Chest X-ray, AP view. Patient: 56 years old, sex M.
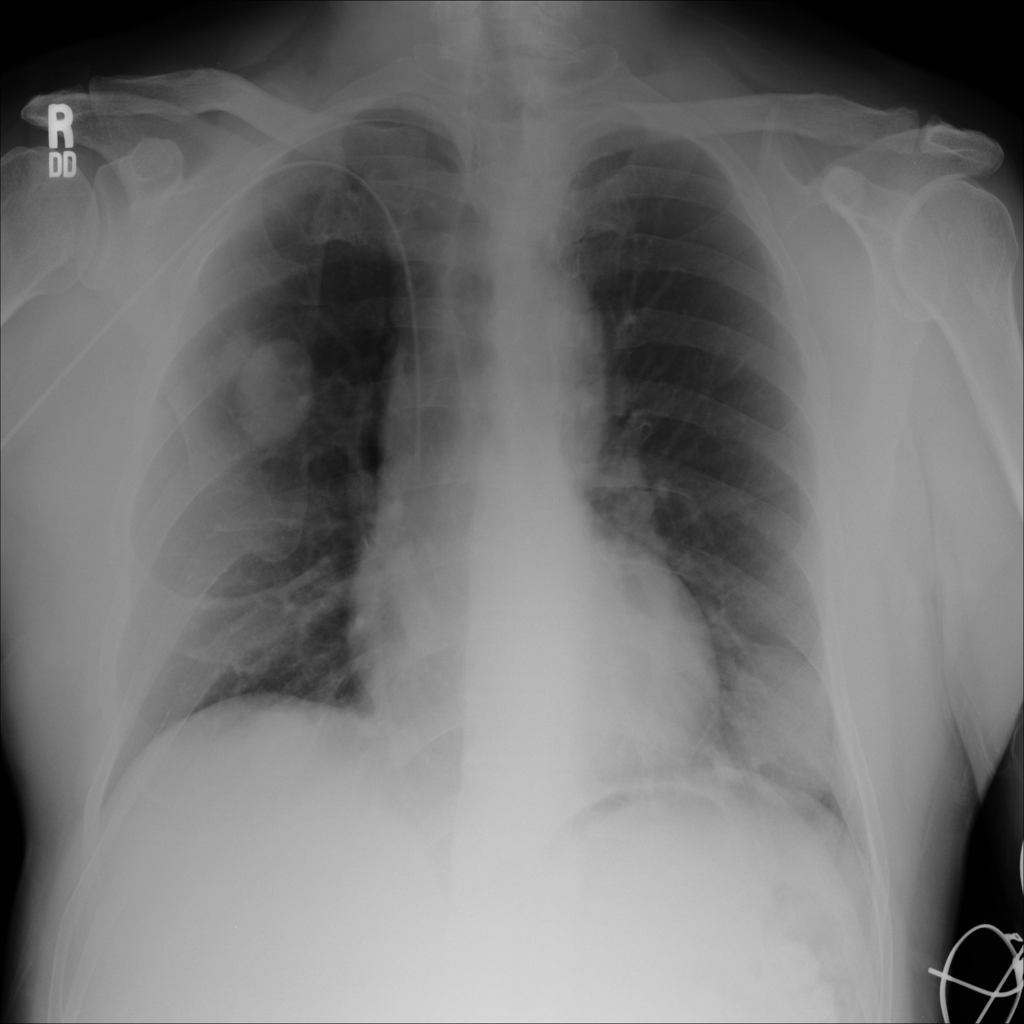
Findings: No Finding